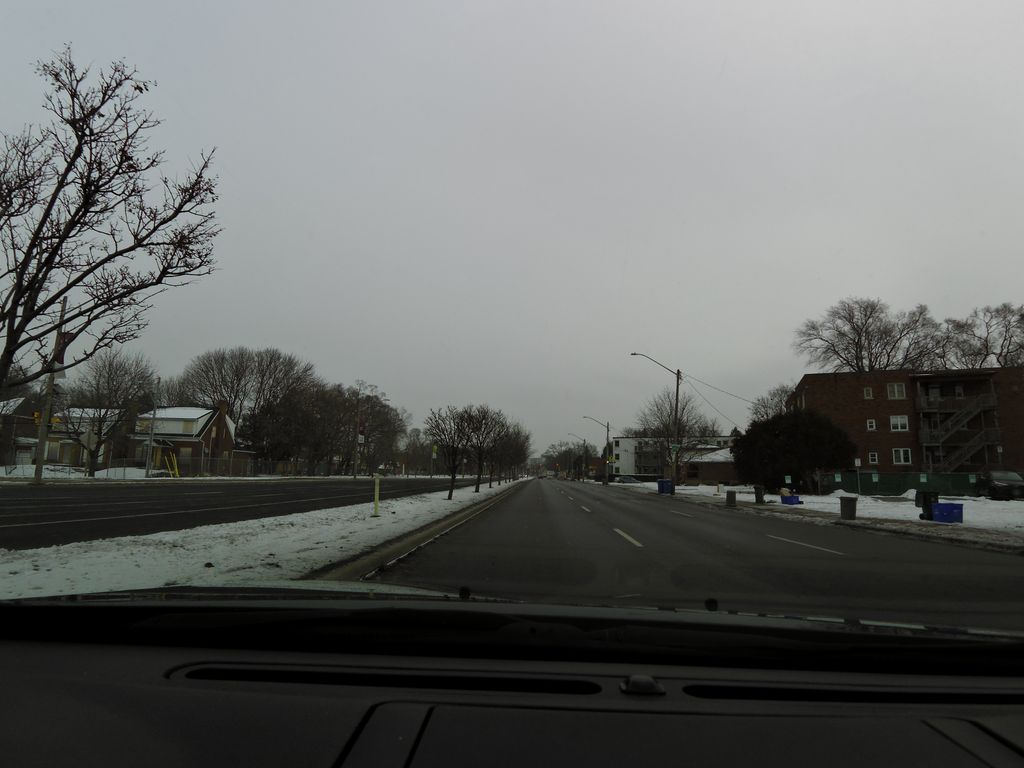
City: hamilton